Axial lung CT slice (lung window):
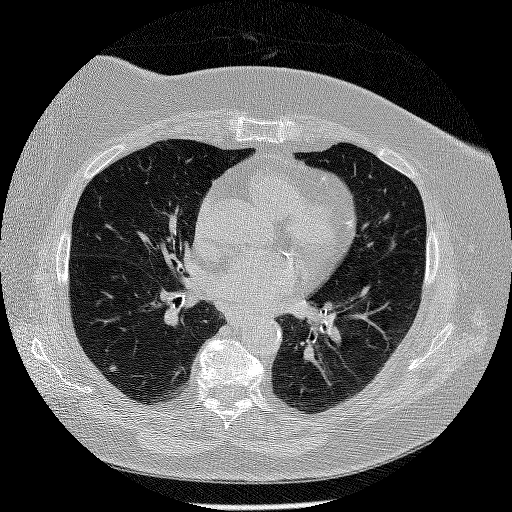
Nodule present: yes
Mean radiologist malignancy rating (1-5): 3